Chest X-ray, PA view. Patient: 51 years old, sex F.
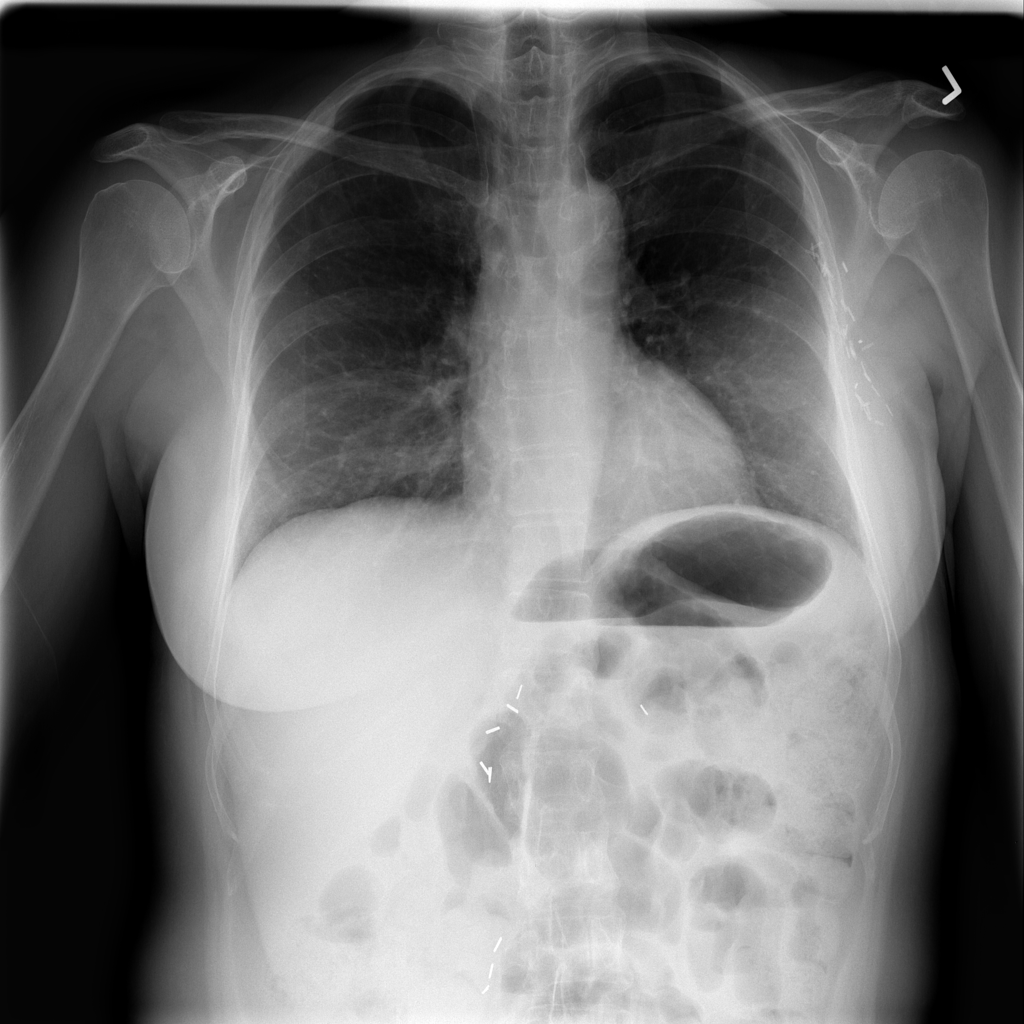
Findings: No Finding